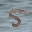
Label: 5